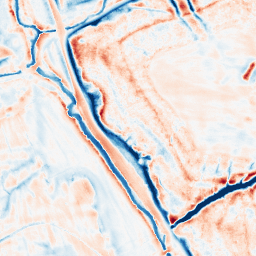
Category: edge_preserving
Decomposition family: bilateral
Decomposition parameters: d: 21
sigma_color: 75
sigma_space: 25
Upsampling method: bicubic
Upsampling parameters: scale: 4
Upsampling scale: 4